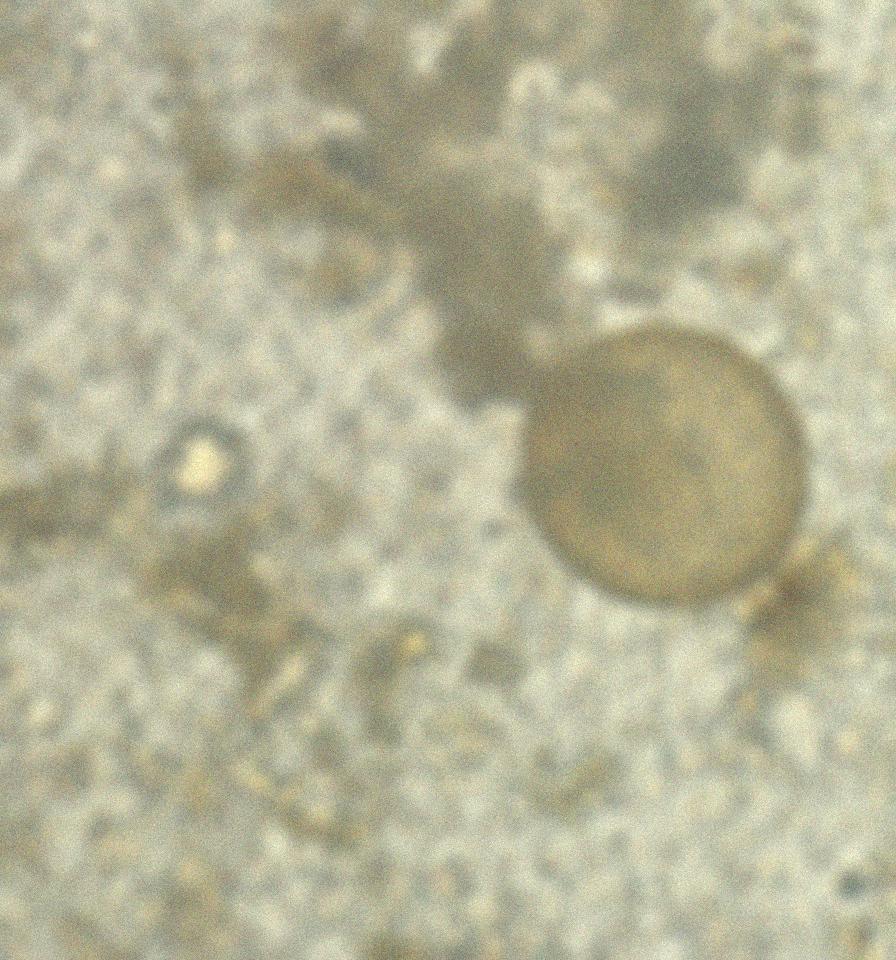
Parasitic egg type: Hymenolepis diminuta